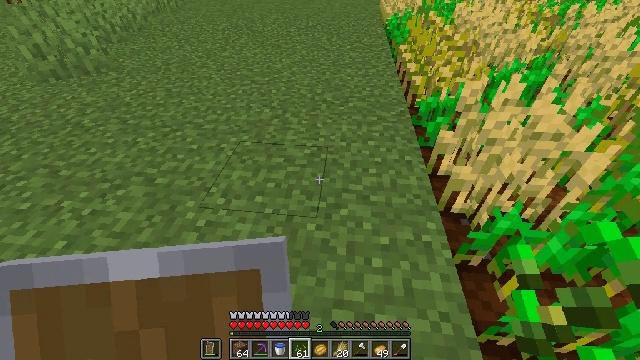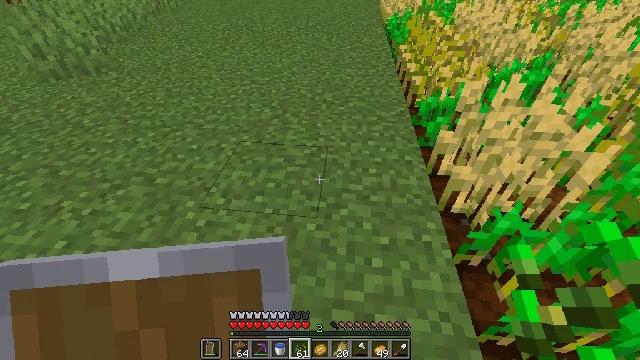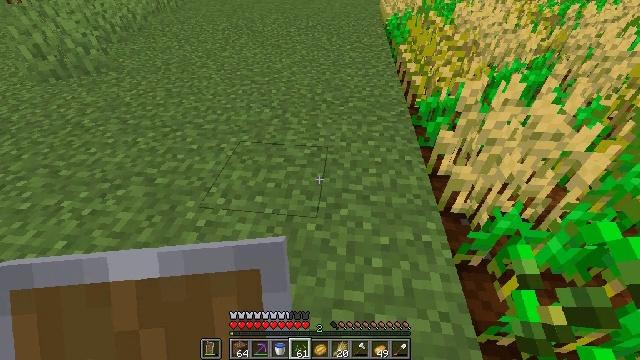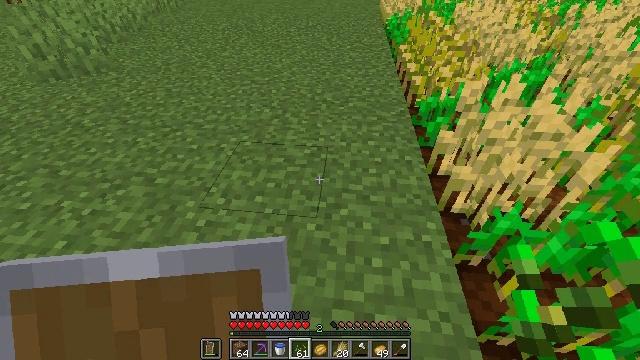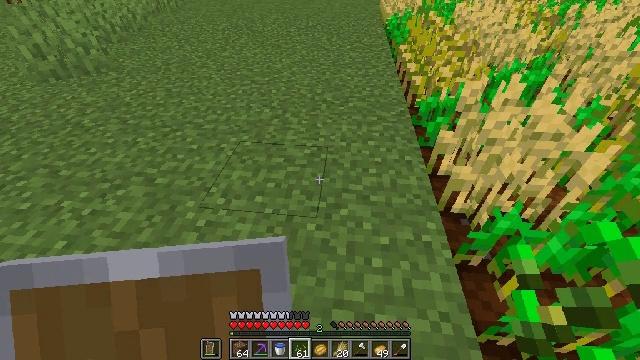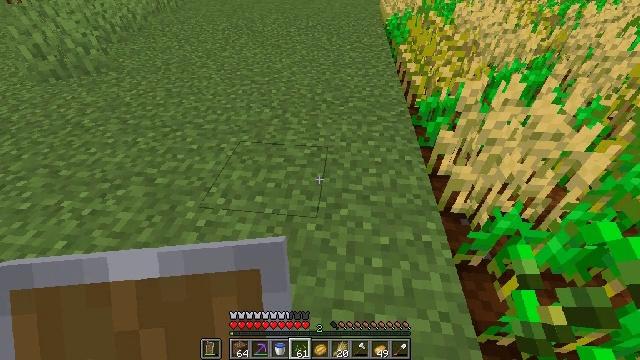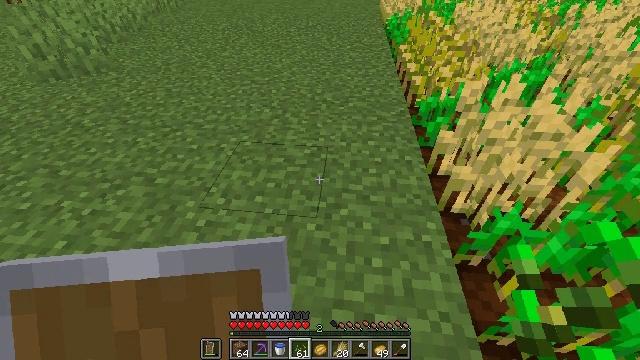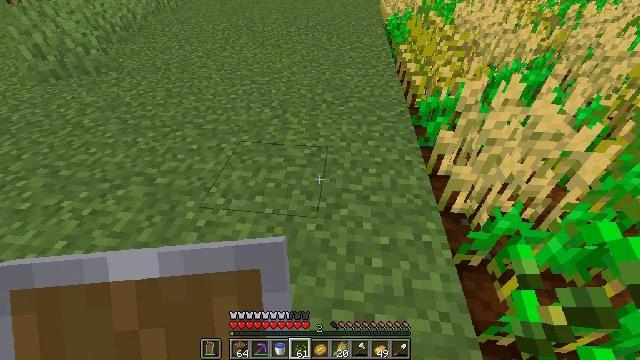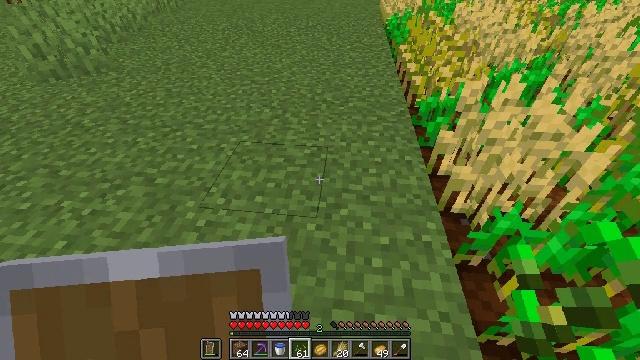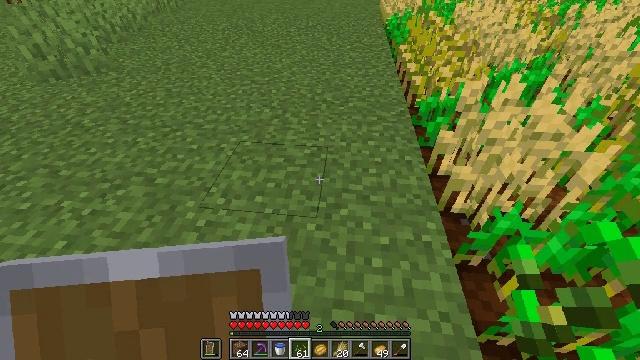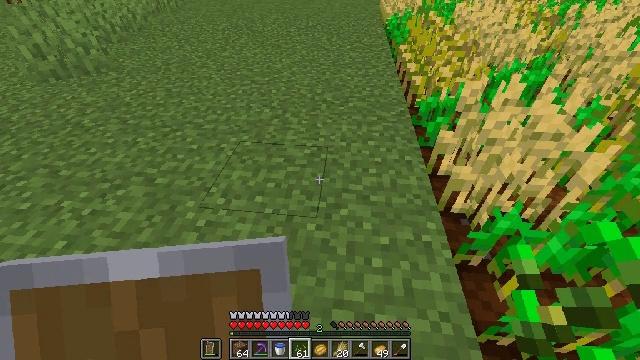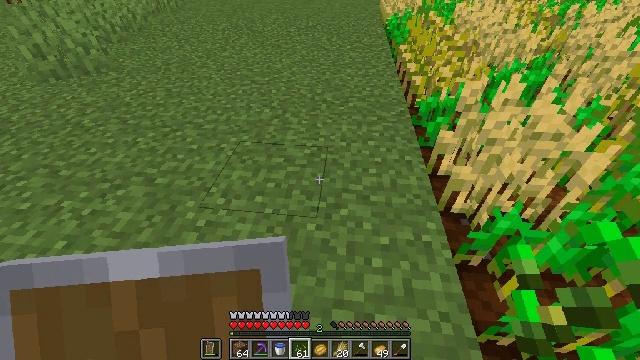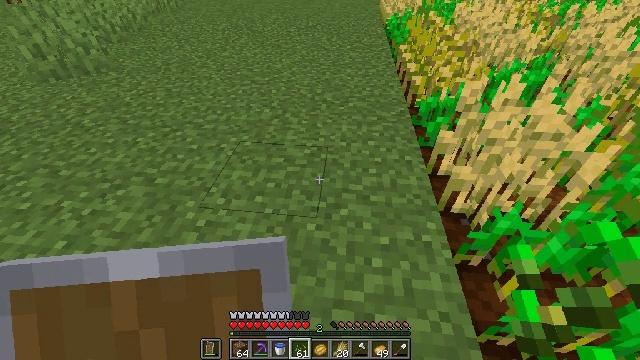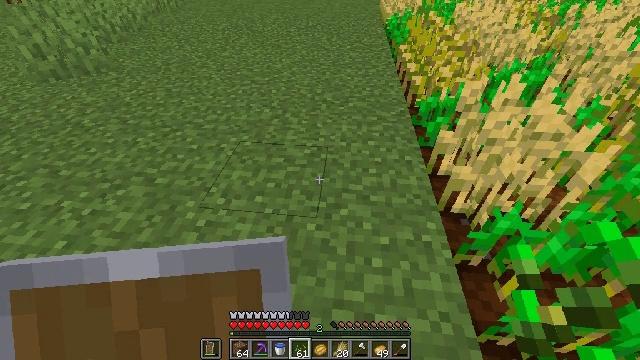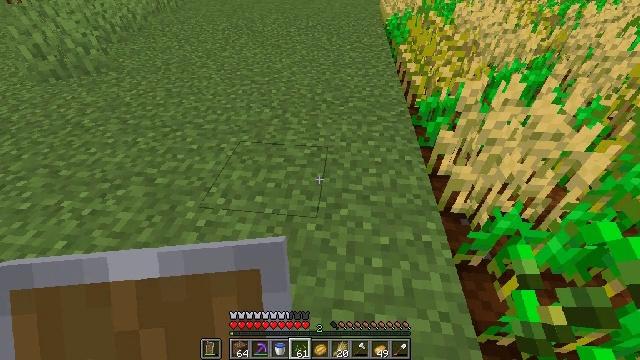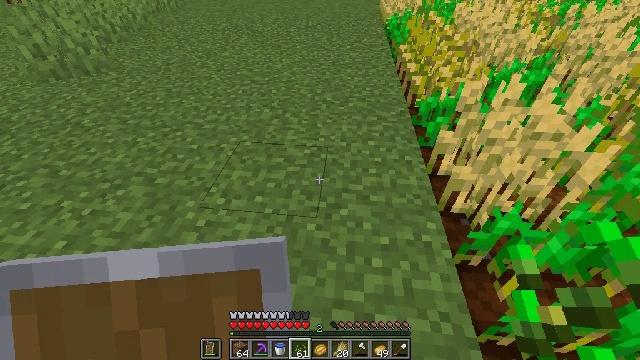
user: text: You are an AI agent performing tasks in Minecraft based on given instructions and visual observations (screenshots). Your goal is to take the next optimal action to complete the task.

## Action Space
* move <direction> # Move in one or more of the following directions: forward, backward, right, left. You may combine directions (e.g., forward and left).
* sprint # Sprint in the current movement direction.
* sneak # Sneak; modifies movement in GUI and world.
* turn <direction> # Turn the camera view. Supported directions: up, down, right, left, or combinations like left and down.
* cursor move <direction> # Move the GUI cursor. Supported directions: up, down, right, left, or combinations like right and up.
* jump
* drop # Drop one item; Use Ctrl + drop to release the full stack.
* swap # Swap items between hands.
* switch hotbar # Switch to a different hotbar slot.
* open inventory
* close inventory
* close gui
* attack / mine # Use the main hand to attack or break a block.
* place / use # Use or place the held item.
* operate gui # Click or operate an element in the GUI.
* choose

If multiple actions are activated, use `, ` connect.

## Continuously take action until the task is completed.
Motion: motion action
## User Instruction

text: Destroy the wheat to collect it.
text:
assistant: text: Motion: no_op
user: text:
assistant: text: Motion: no_op
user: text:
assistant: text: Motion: no_op
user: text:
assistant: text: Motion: no_op
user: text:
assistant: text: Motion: no_op
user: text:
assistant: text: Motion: no_op
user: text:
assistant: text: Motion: no_op
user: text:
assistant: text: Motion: no_op
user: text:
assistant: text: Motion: no_op
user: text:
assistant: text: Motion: no_op
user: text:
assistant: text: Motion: no_op
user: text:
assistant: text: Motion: no_op
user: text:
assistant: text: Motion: no_op
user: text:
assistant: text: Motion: no_op
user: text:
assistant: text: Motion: no_op
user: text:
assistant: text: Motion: no_op
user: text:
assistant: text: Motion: no_op
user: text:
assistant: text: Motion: no_op
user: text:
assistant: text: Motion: no_op
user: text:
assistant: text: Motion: no_op
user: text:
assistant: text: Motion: no_op
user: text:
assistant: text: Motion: no_op
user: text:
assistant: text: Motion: no_op
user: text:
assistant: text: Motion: no_op
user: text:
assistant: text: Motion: no_op
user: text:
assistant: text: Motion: no_op
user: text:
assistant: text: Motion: no_op
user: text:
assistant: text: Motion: no_op
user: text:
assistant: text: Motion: no_op
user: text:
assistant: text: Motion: no_op